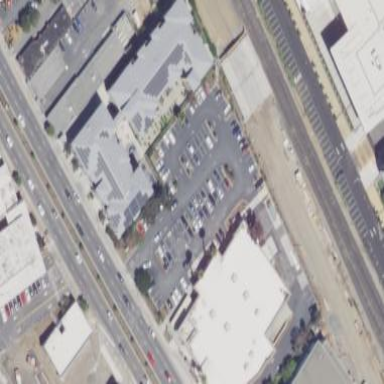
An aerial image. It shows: Retail building.